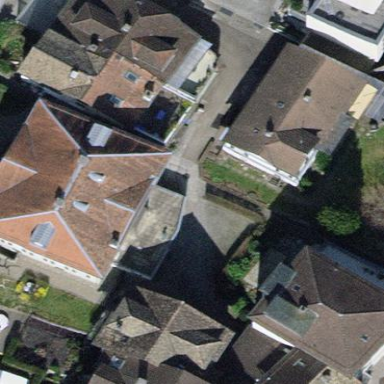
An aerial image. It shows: Building with gabled grey roof.